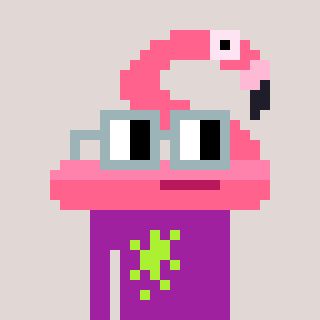
a pixel art character with square dark gray glasses, a flamingo-shaped head and a magenta-colored body on a warm background